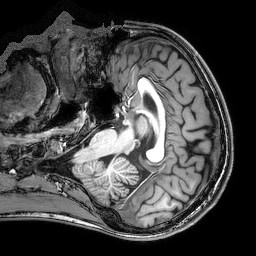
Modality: T1w
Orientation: coronal
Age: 21
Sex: male
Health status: ill
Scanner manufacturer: philips
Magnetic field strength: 3 T
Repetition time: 8.171 s
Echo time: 3.748 s